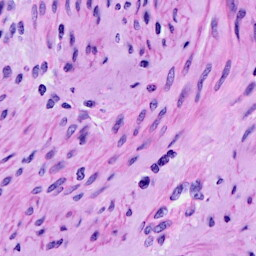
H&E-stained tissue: Cervix